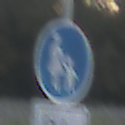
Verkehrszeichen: Gehweg
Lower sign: HinweisDurchVerbaleAngabe2
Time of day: SunriseSunset
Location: Outdoor (Nature)
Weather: PartlyCloudy
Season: NotSpecified
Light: Natural